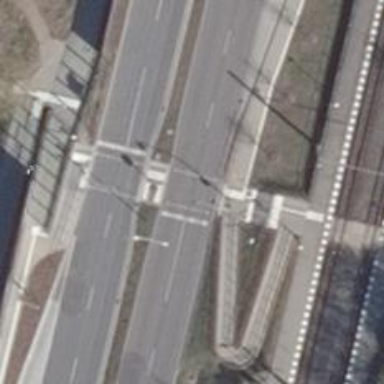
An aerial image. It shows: Road with traffic signals at the crossing.